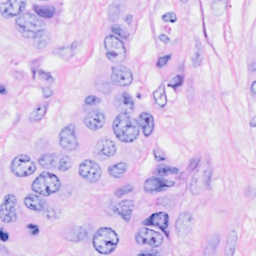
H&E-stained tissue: Breast